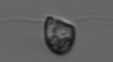
Label: flagellate_morphotype1